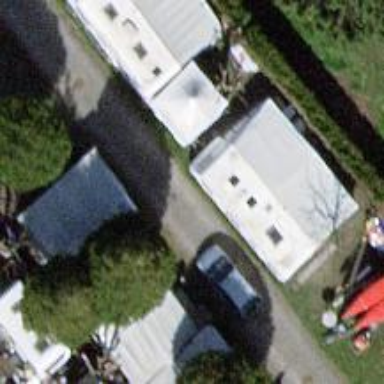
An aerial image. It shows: Camping pitch for tourists.